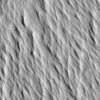
Label: not_dusty